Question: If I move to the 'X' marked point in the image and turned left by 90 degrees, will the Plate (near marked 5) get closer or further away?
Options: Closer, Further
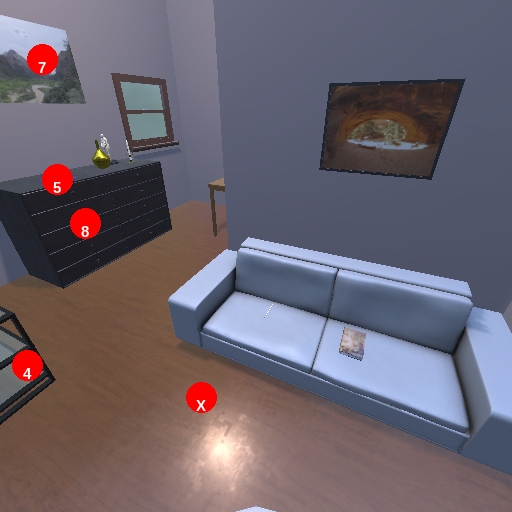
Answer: Closer